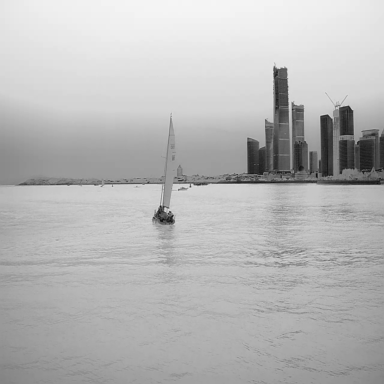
There is a container_ship in the infrared image.